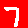
Digit: 7